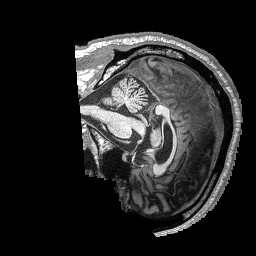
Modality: T1w
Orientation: sagittal
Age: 42
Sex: male
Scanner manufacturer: siemens
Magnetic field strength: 3 T
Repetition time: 2.53 s
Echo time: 0.00144 s